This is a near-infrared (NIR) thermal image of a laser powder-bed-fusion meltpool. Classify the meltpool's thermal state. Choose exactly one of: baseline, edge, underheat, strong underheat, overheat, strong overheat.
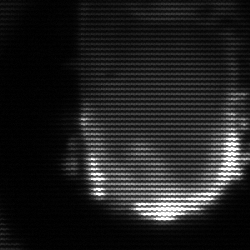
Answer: baseline